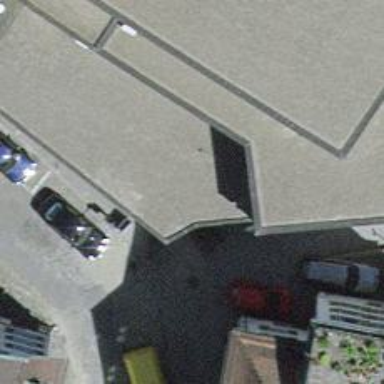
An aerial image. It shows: Recycling container for recycling.